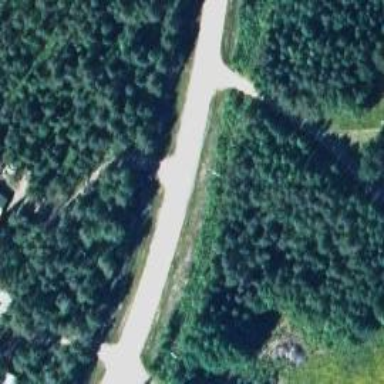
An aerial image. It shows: Asphalt road classified as tertiary.